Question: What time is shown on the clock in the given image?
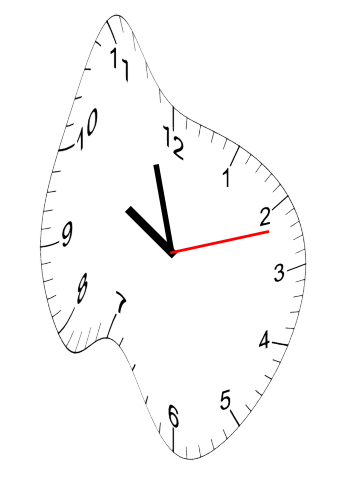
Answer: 09:57:12